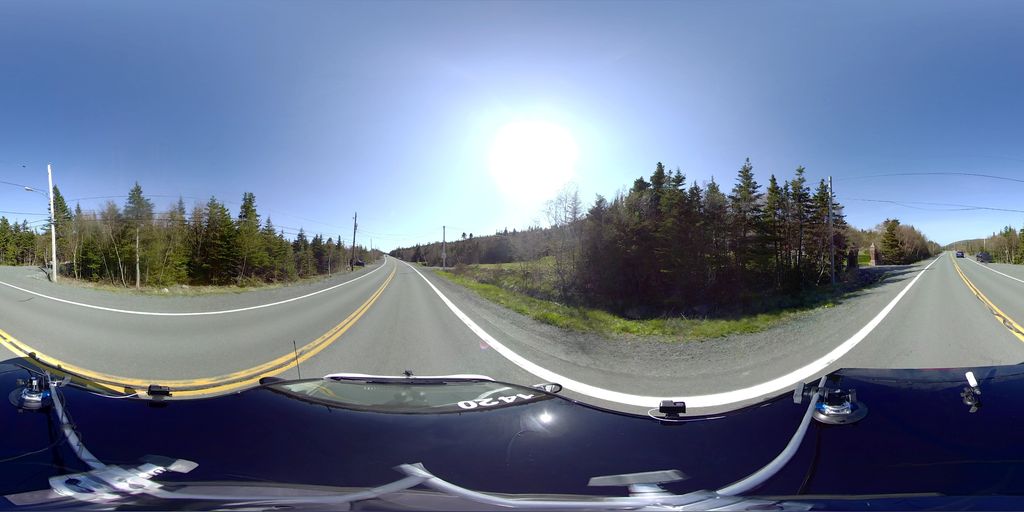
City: st_johns